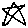
Label: star